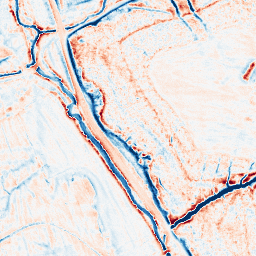
Category: edge_preserving
Decomposition family: anisotropic_diffusion
Decomposition parameters: iterations: 20
kappa: 50
gamma: 0.2
Upsampling method: quartic
Upsampling parameters: scale: 8
Upsampling scale: 8